Field crop: maize
Growth stage: 2
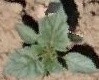
Species: datura